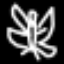
Label: angel